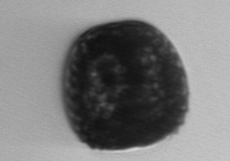
Label: Coscinodiscus